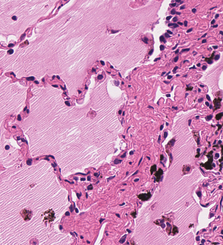
Tumor epithelial tissue: no
Tumor-associated stroma tissue: yes
Normal tissue: no